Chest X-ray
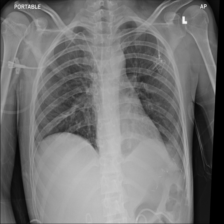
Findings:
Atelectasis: negative
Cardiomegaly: negative
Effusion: negative
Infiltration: negative
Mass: negative
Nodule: negative
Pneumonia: negative
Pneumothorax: negative
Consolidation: negative
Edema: negative
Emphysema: negative
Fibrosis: negative
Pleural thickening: negative
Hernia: negative